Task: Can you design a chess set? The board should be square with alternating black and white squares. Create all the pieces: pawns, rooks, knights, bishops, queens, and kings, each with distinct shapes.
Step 1984:
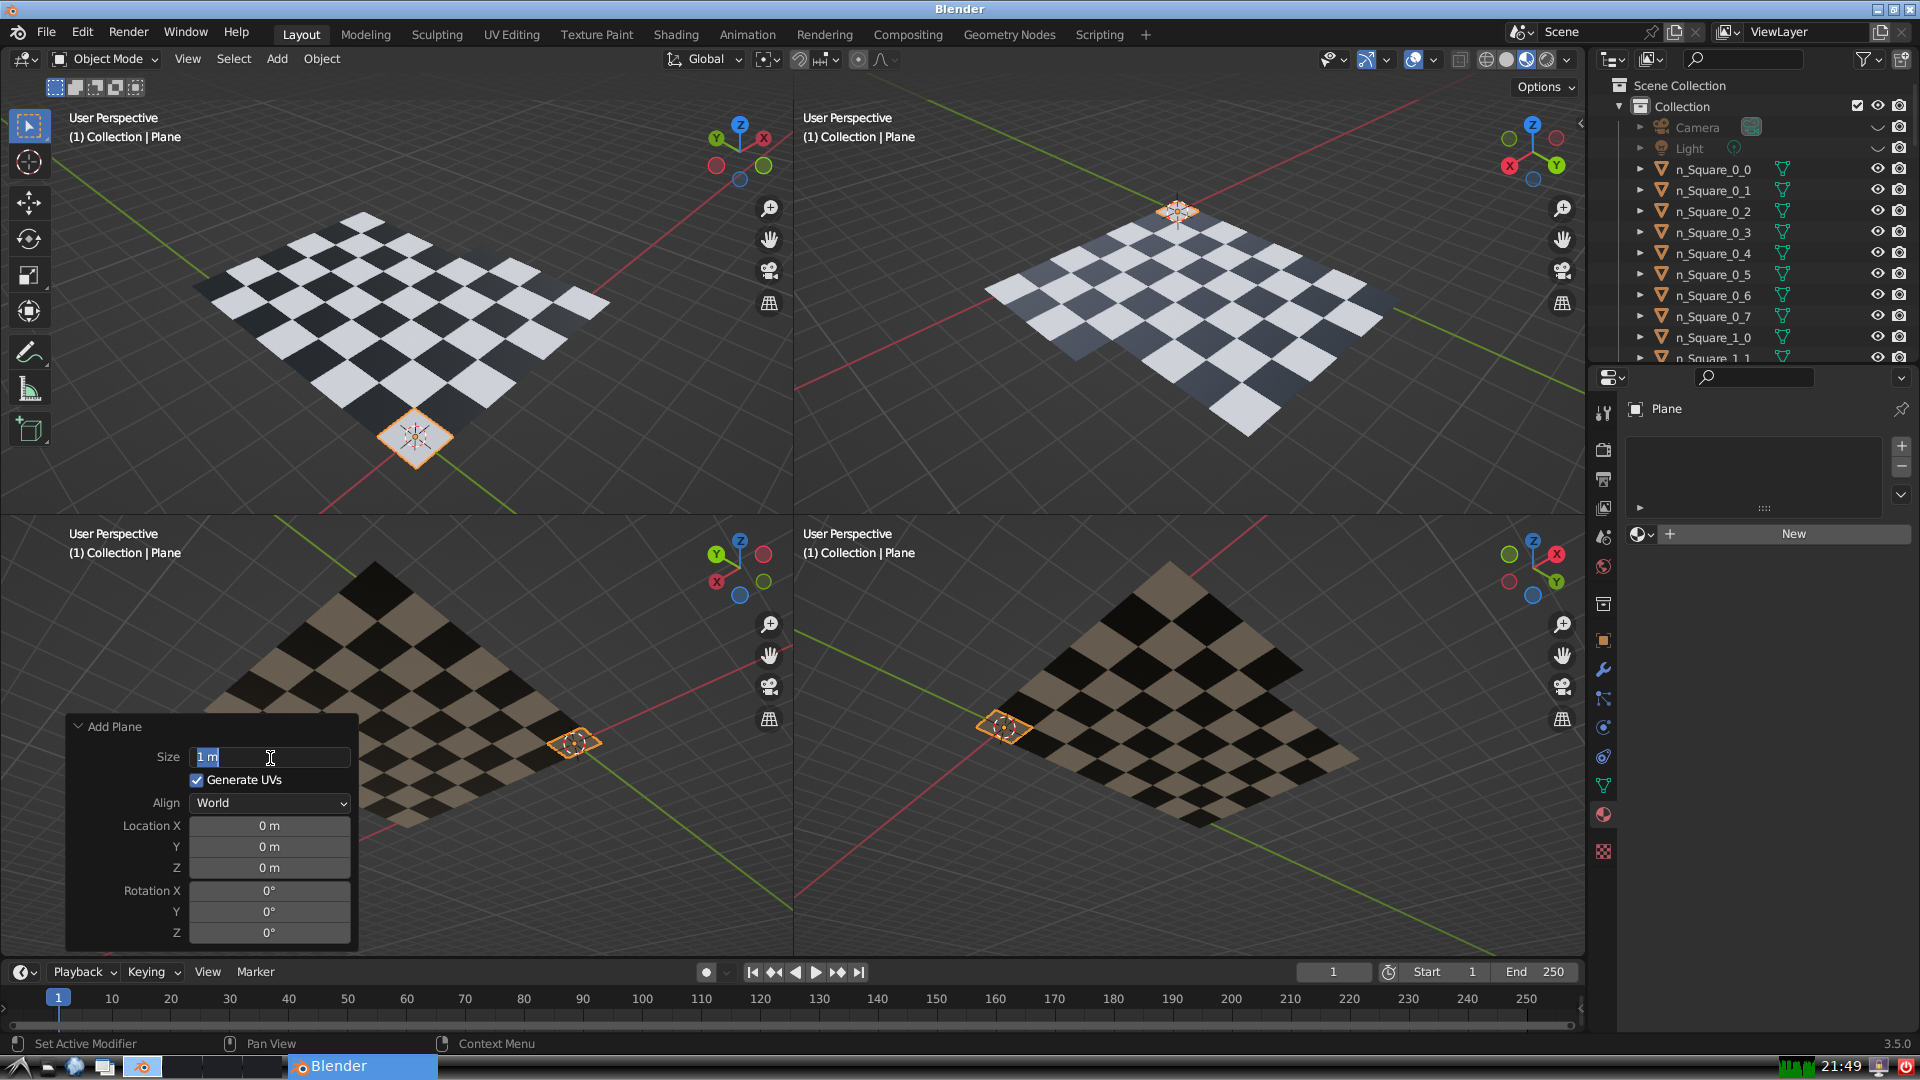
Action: input_text: 1.0